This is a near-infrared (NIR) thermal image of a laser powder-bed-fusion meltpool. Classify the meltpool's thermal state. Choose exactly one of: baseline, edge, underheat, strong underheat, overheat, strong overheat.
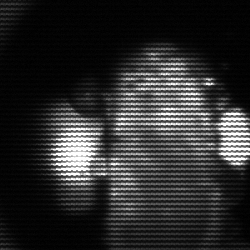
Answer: strong underheat